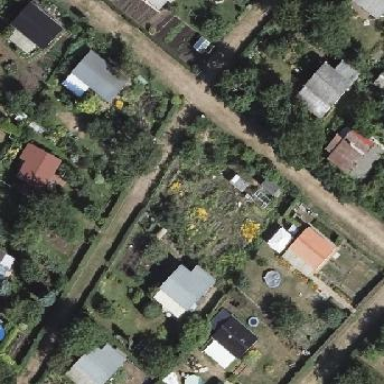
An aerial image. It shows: Plot in the allotments.